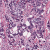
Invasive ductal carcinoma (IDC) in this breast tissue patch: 1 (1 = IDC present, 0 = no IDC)